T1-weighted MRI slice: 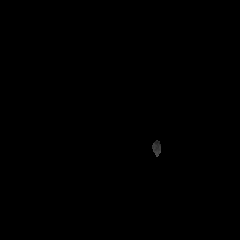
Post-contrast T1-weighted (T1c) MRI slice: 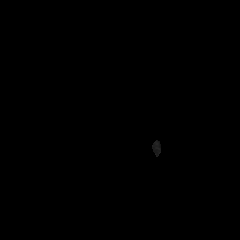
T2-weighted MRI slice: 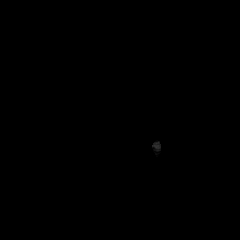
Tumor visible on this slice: no